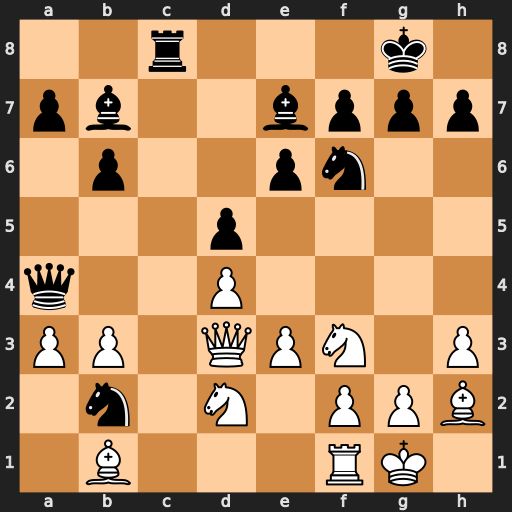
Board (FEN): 2r3k1/pb2bppp/1p2pn2/3p4/q2P4/PP1QPN1P/1n1N1PPB/1B3RK1
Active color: w
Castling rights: -
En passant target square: -
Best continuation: bxa4 Nxd3 Bxd3